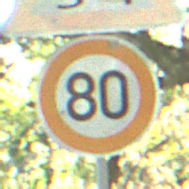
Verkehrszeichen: Geschwindigkeit80
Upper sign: SchleuderOderRutschgefahr
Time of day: Midday
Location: Outdoor (Nature)
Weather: Clear
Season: NotSpecified
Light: Natural